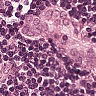
Metastatic tissue present: yes